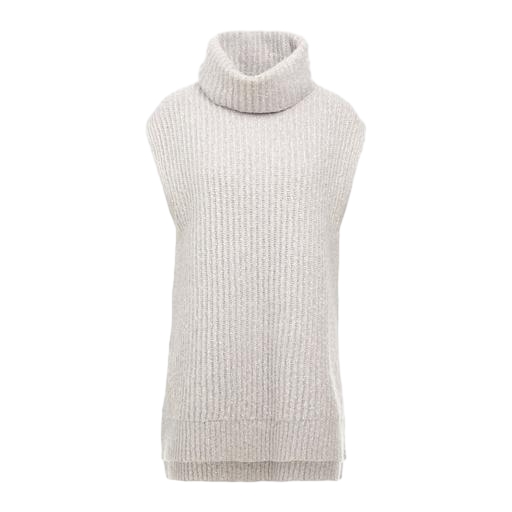
natural funnel neck vest, natural plus funnel neck vest, natural boiled funnel neck vest, white background